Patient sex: M
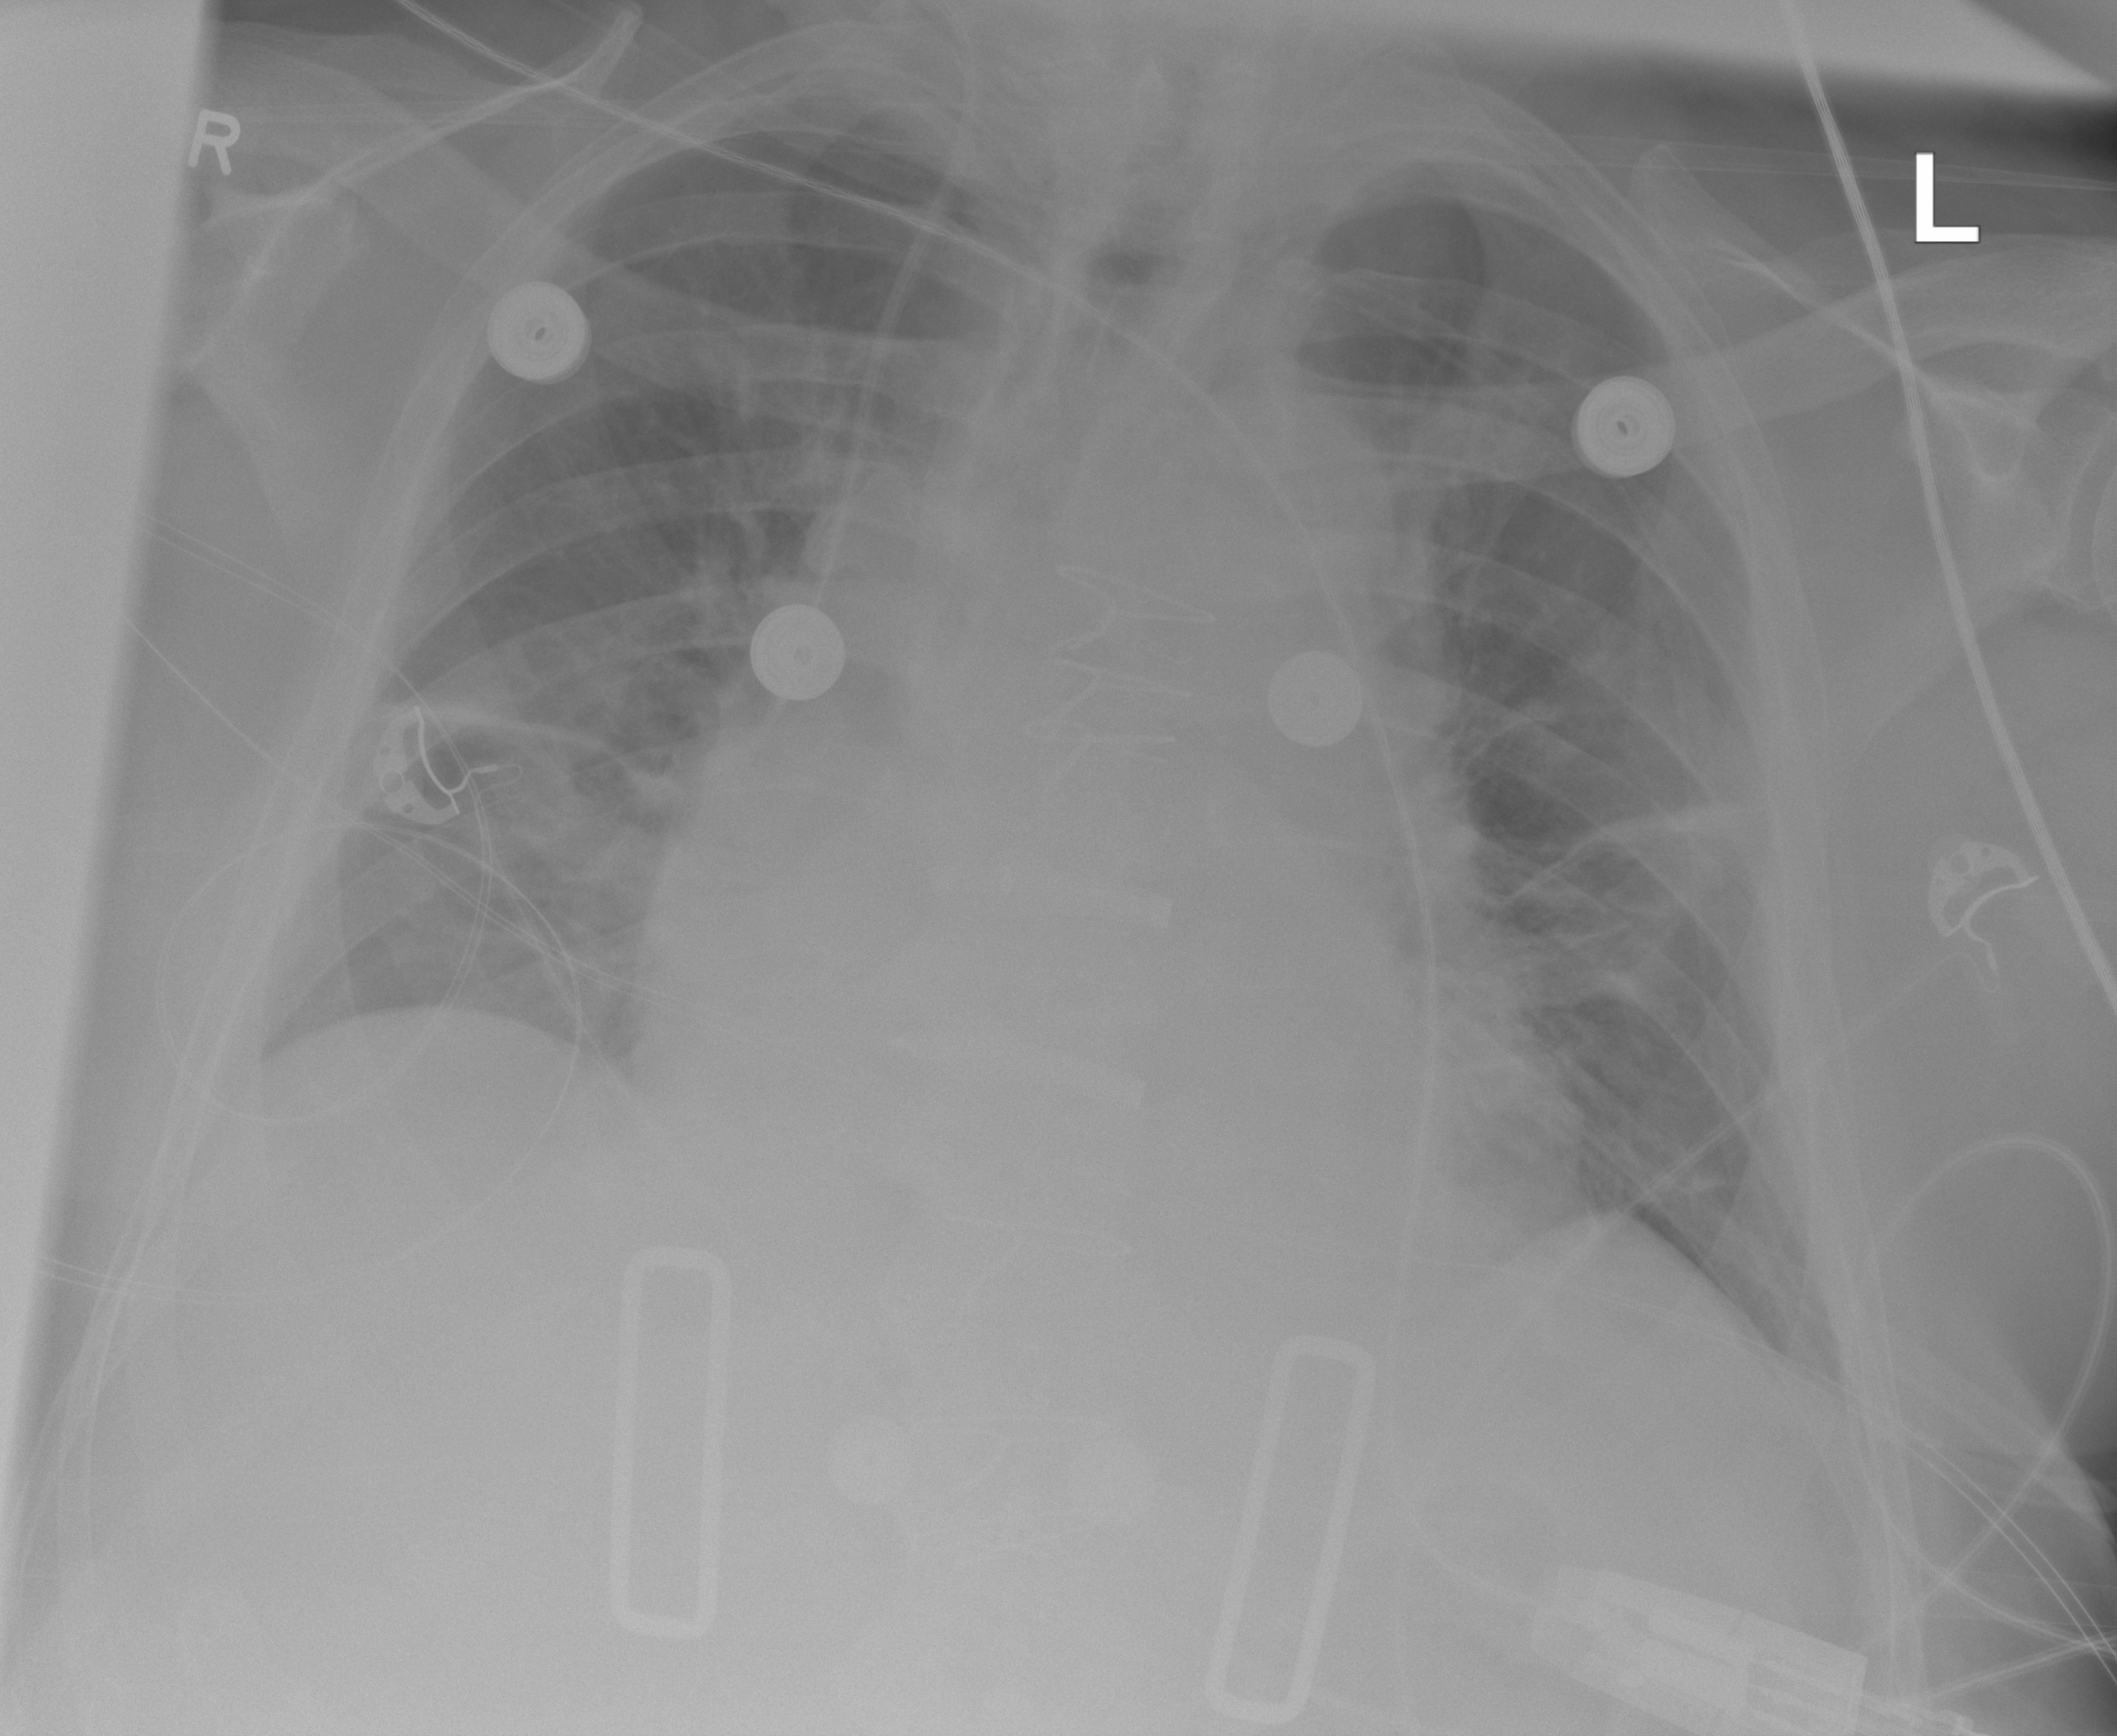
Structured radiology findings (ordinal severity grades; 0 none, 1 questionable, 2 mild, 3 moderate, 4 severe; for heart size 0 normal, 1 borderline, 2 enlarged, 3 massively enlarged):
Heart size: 2
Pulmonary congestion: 2
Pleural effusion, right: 0
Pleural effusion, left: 0
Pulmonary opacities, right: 0
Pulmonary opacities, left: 0
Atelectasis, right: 2
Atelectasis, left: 2